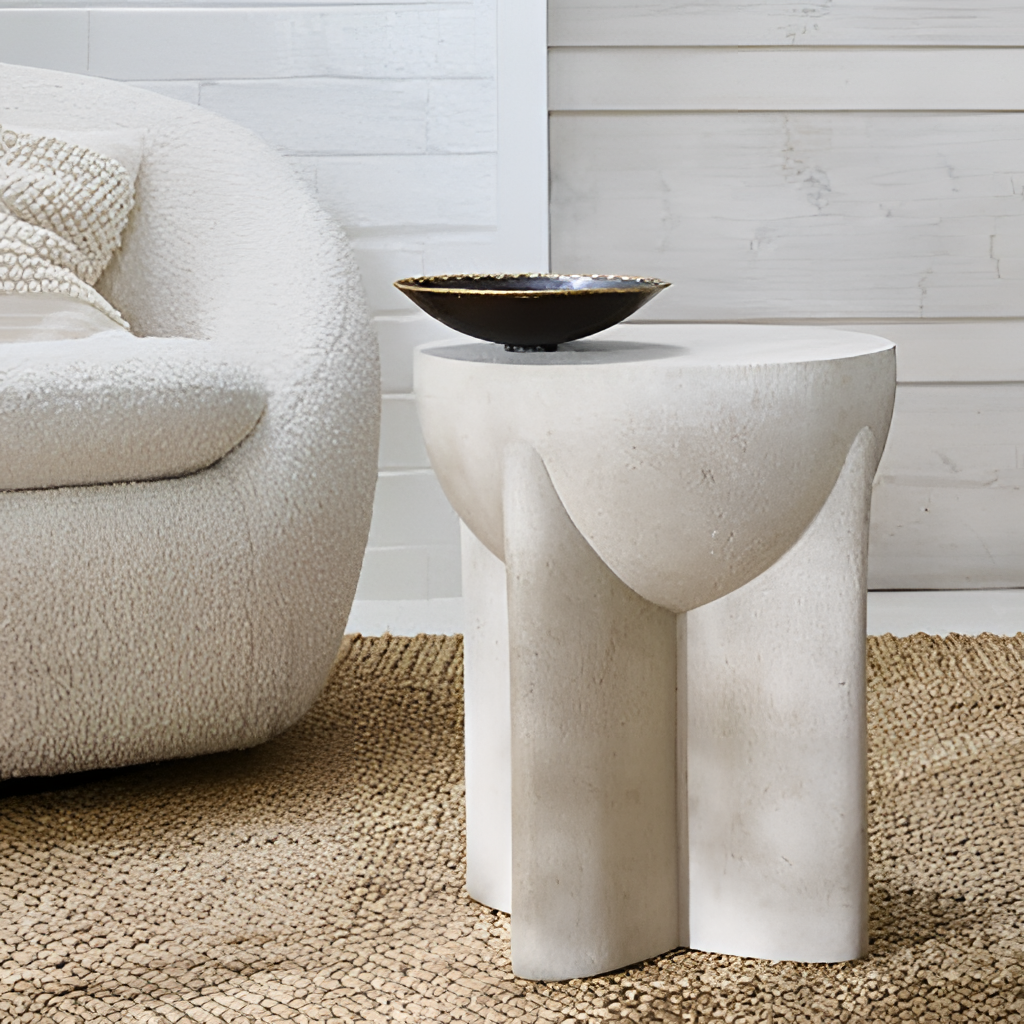
living room, fabric armchair, modern, beige jute flooring, with woven pattern, wood wallpaper, with horizontal panel pattern